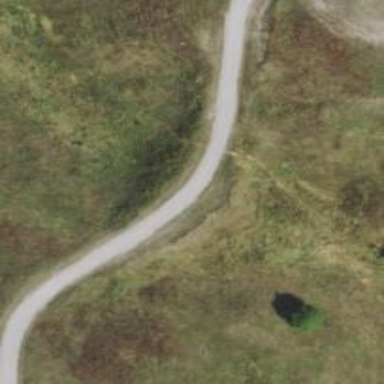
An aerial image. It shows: Road leading to wind farm area designated for service vehicles.